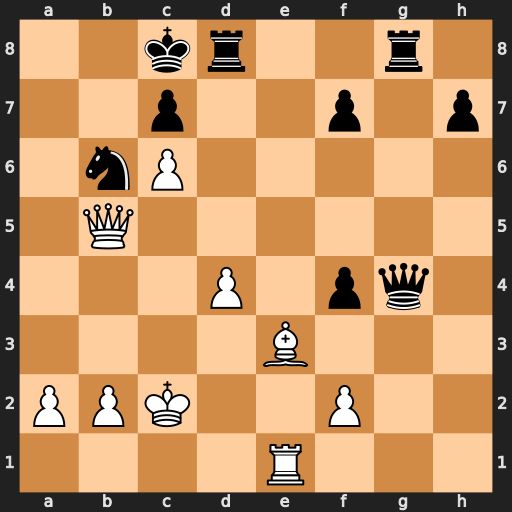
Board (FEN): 2kr2r1/2p2p1p/1nP5/1Q6/3P1pq1/4B3/PPK2P2/4R3
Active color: w
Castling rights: -
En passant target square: -
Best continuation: Qa6+ Kb8 Qb7#